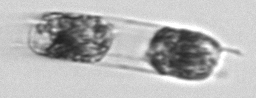
Label: Hemiaulus